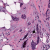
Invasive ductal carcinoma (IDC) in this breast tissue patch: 1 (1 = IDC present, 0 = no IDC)